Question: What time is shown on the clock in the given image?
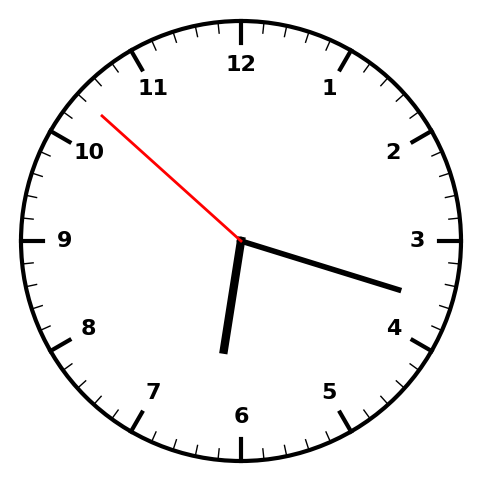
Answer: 06:17:52